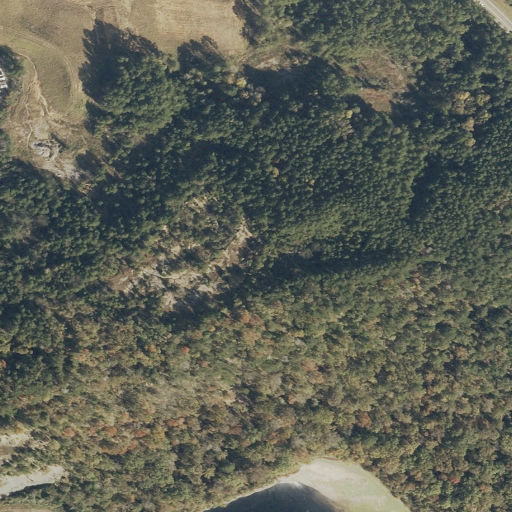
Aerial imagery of mountain in Alabama named Bee Mountain containing evergreen forest, deciduous forest, barren land, mixed forest, low intensity development, grassland, open water, open development, and medium intensity development